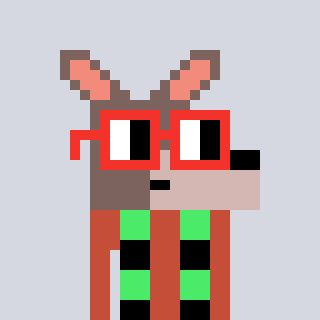
a pixel art character with square red glasses, a kangaroo-shaped head and a rust-colored body on a cool background